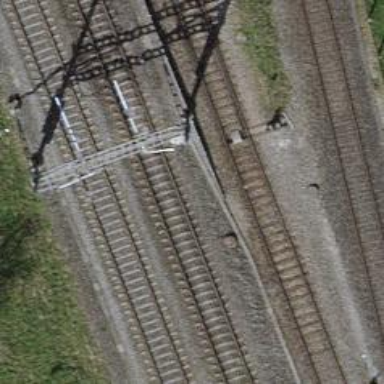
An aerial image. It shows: Railway switch.